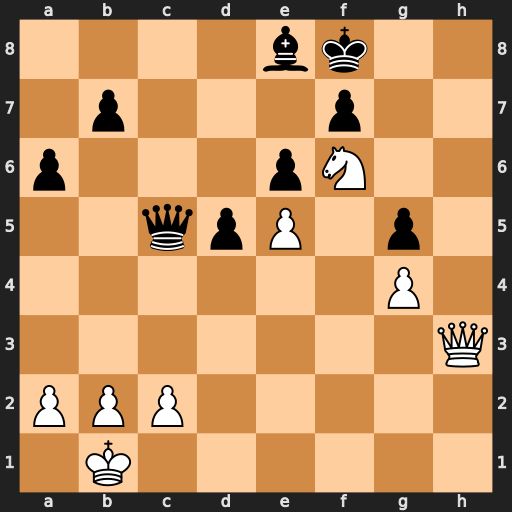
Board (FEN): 4bk2/1p3p2/p3pN2/2qpP1p1/6P1/7Q/PPP5/1K6
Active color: w
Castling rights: -
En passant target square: -
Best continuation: Qh8+ Ke7 Qxe8#